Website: bh-photo
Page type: cross-sells
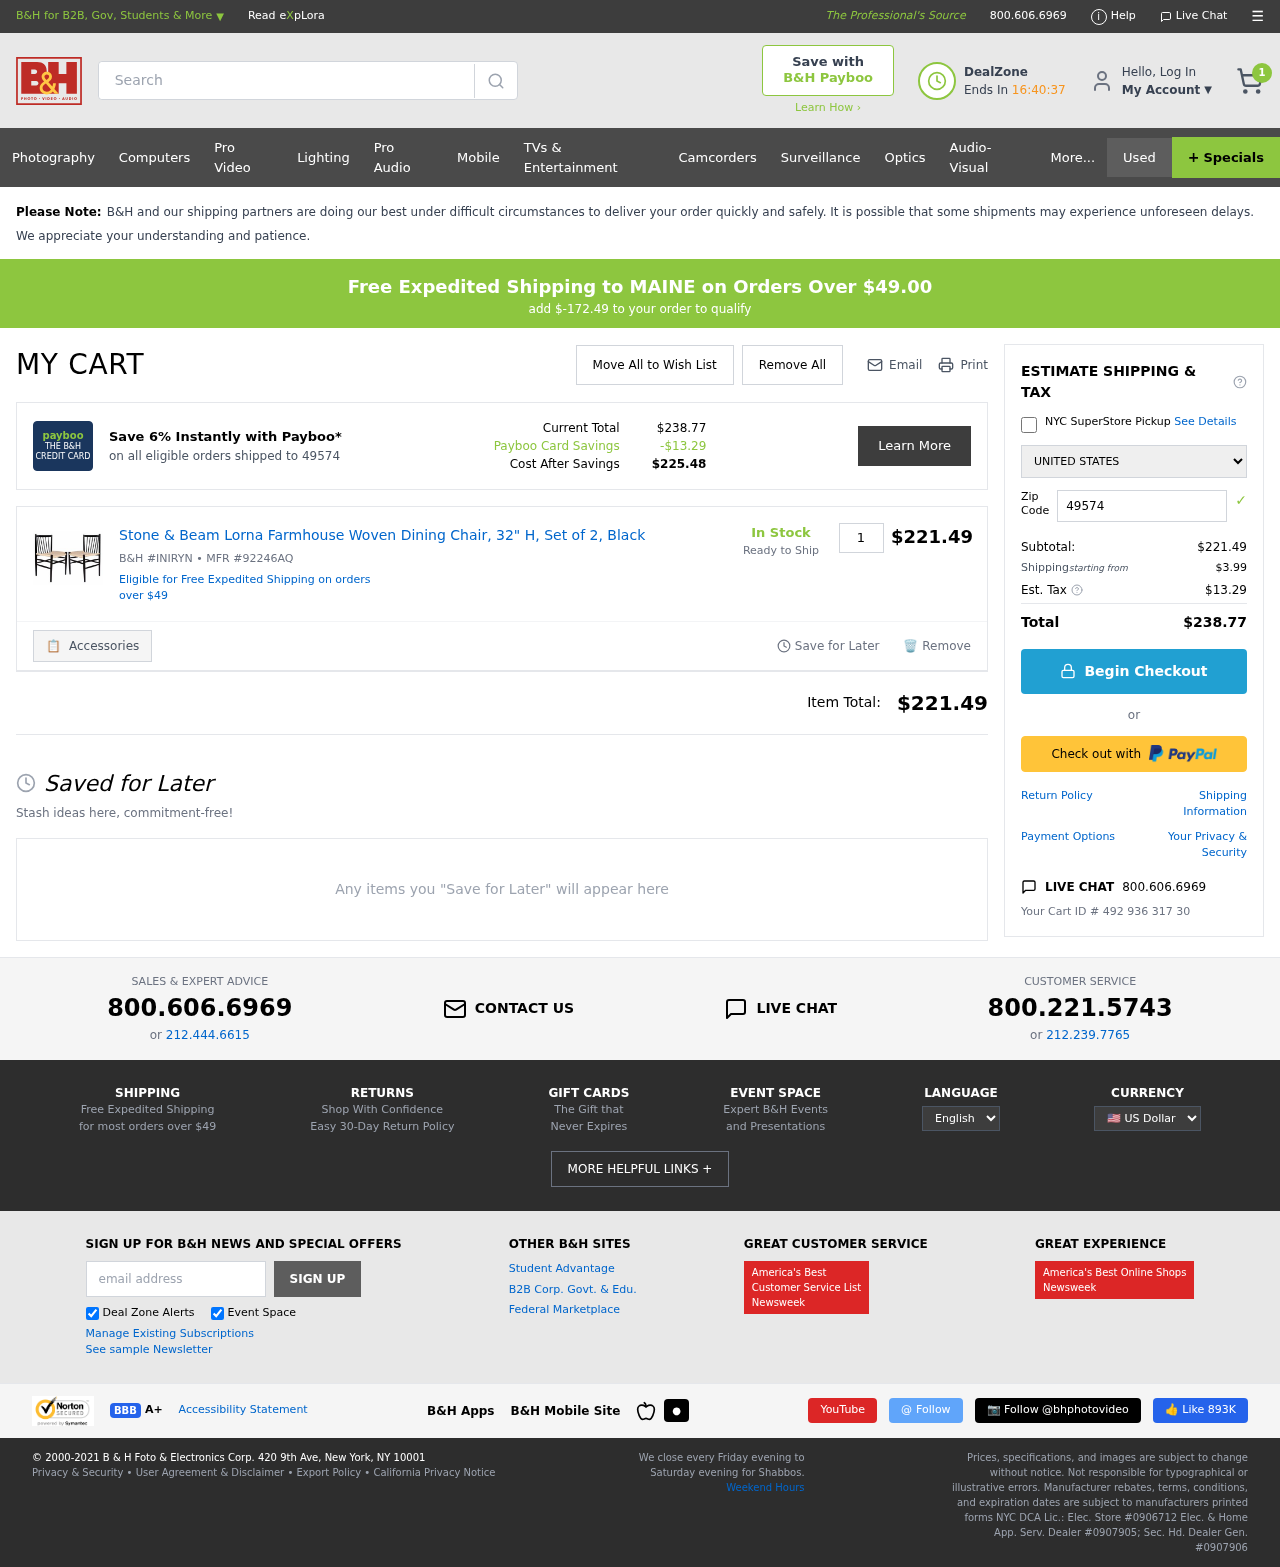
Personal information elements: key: PII_COUNTRY
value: United States
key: PII_POSTCODE
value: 49574
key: PII_STATE
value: MAINE
Product elements: key: PRODUCT1_NAME
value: Stone & Beam Lorna Farmhouse Woven Dining Chair, 32" H, Set of 2, Black
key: PRODUCT1_PRICE
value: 221.49
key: PRODUCT1_QUANTITY
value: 1
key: PRODUCT1_SKU
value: B&H #INIRYN
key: PRODUCT1_MFR
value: MFR #92246AQ
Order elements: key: ORDER_NUM_ITEMS
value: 1
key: SHIPPING_THRESHOLD_REMAINING
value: $-172.49
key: ORDER_TOTAL
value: $238.77
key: ORDER_SUBTOTAL
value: $221.49
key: ORDER_SHIPPING_COST
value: $3.99
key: ORDER_TAX
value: $13.29
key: ORDER_ID
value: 492 936 317 30
Search elements: key: HEADER_SEARCH
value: Search
Other elements: key: PAYBOO_SAVINGS
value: -$13.29
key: COST_AFTER_SAVINGS
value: $225.48